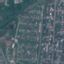
Land use / land cover: Residential